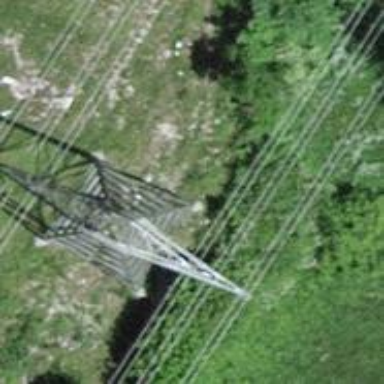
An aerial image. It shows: Towering power structure.